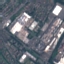
Land use / land cover class: Industrial